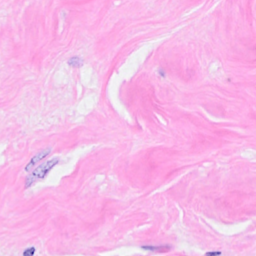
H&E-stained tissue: Breast